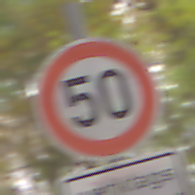
Verkehrszeichen: Geschwindigkeit50
Zusatzzeichen unten: ZeitangabenMitBeschraenkungAufWochentage7
Umgebung: Outdoor, Nature
Tageszeit: Midday
Wetter: Overcast
Licht: Natural
Jahreszeit: NotSpecified
Kontrast: LowContrast